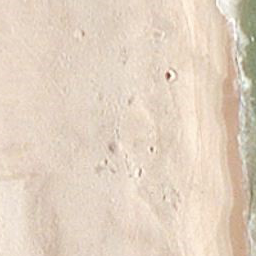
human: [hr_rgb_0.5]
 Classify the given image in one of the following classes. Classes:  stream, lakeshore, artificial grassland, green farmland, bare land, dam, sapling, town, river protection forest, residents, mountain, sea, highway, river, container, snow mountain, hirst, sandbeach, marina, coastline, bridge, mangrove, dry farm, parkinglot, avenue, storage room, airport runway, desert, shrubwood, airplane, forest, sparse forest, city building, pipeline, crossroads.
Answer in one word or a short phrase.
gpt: sandbeach